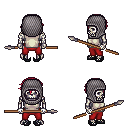
a pixel art fantasy rpg character, male body template, skeleton, white sleeveless shirt, red pants, ruby red short bangs hairstyle, chain hood, ghillies, spear, four views (front, back, left, right), 2x2 character sprite sheet, small pixel art, hard edges, no anti-aliasing